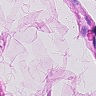
Metastatic tissue present: no